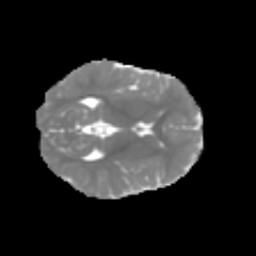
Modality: MD
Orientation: axial
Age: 6
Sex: female
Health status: healthy